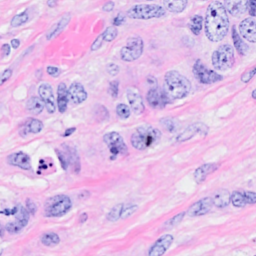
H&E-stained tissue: Breast